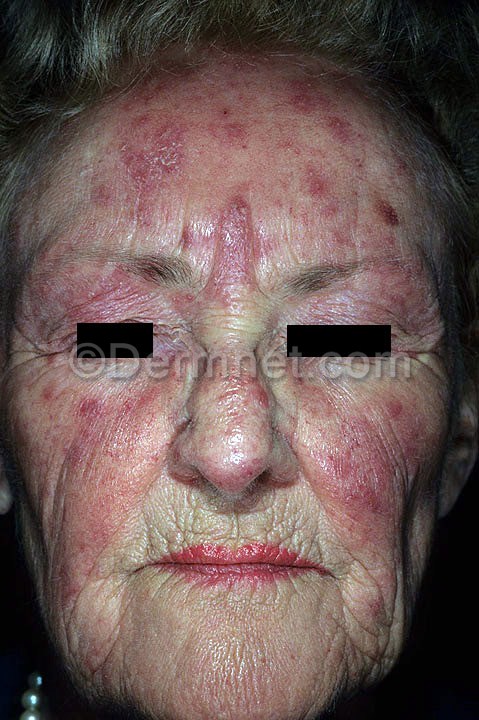
Disease: Acne and Rosacea Photos